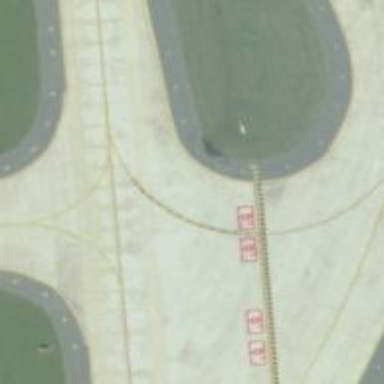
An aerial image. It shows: Image of taxiway at airport.